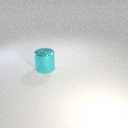
large cyan metal cylinder